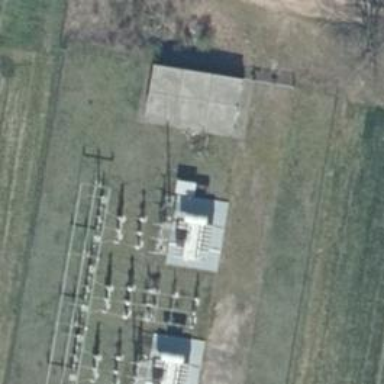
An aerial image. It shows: Power line is depicted.